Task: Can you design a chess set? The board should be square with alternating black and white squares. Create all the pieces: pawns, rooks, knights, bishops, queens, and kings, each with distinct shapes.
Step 1631:
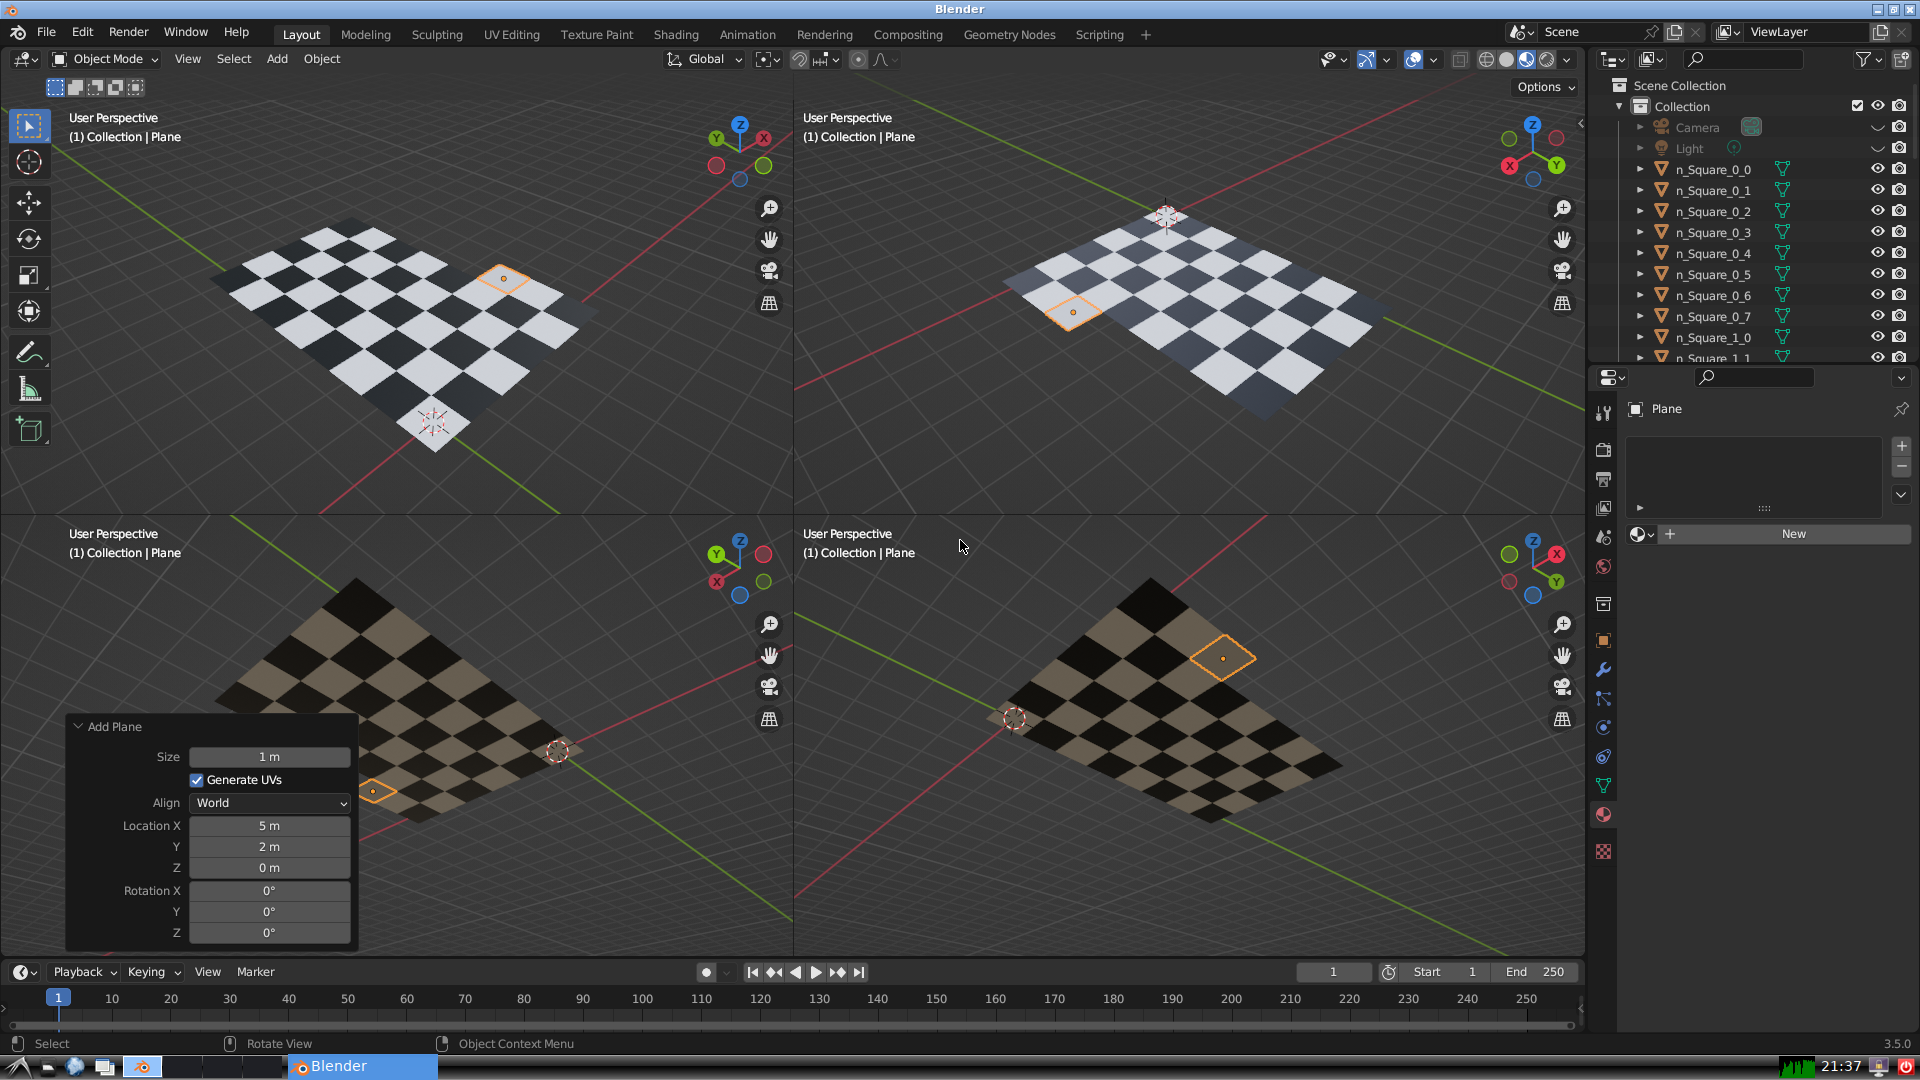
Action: {"key_press": ['Ctrl, Home']}